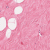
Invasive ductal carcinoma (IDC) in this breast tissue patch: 0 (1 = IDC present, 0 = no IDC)